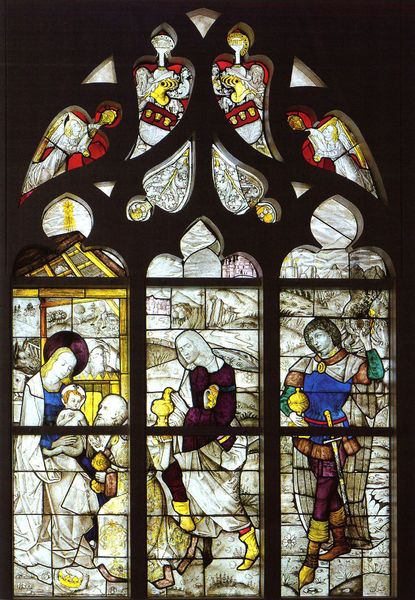
Titel: Köln, Ratskapelle, Glasfenster, Anbetung der Heiligen Drei Könige
Standort: Köln (EU - D - NRW)
Schlagwörter: mann, grün, landschaft, sitzen, bunt, fenster, frau, glas, licht, schwarz, weiss, dach, rot, malerei, ornament, bibel, kirche, gold, sitzend, kind, gotik, engel, berge, modern, rundbogen, dekoration, ornamente, sitzt, kreuz, schwert, geschenk, mosaik, bleiglas, ritter, wappen, heiligenschein, buntglas, glasfenster, glasmalerei, gotisch, spitzbogen, christus, jesus, mittelalter, stall, huldigung, könige, heilige, pokal, maria, madonna, anbetung, heiland, christi, joseph, masswerk, geburt, krippe, weihnachten, blei, jesuskind, kirchenfenster, stifter, pokale, geschenke, gaben, kinde, muttergottes, christuskind, betlehem, drei könige, heilige drei könige, kaspar, jesu geburt, maria mit dem kind, fischblase, wappenzier, m, anbetung der heiligen drei könige, anbetung heilige drei könige, verglauns